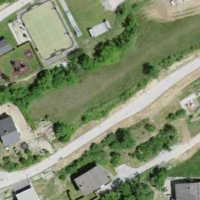
EUNIS habitat code: 55
Species observed at this site:
Passer domesticus